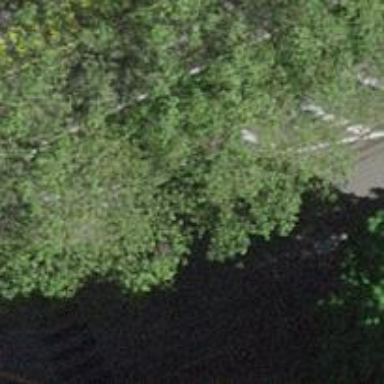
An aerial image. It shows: Abandoned railway spur with one track.